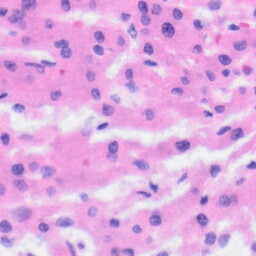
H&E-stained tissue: Liver